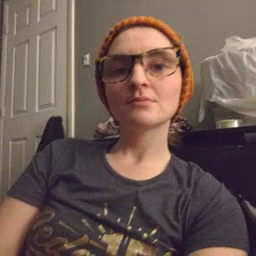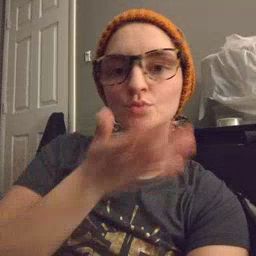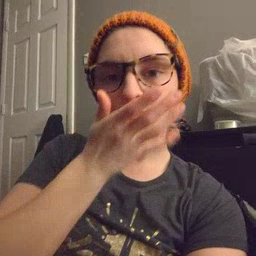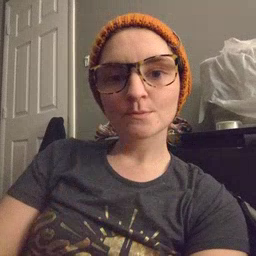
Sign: grass